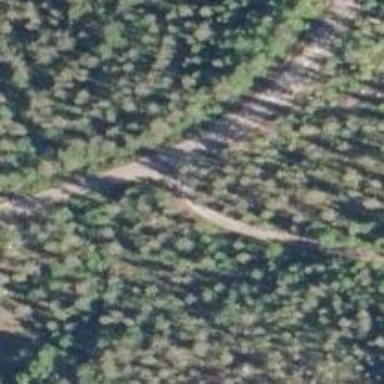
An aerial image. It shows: Unclassified road.